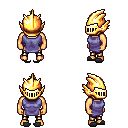
a pixel art fantasy rpg character, male body template, human, tanned skin, chain tabard jacket, gold greaves, blonde mohawk hairstyle, gold helm, gray slippers, four views (front, back, left, right), 2x2 character sprite sheet, small pixel art, hard edges, no anti-aliasing